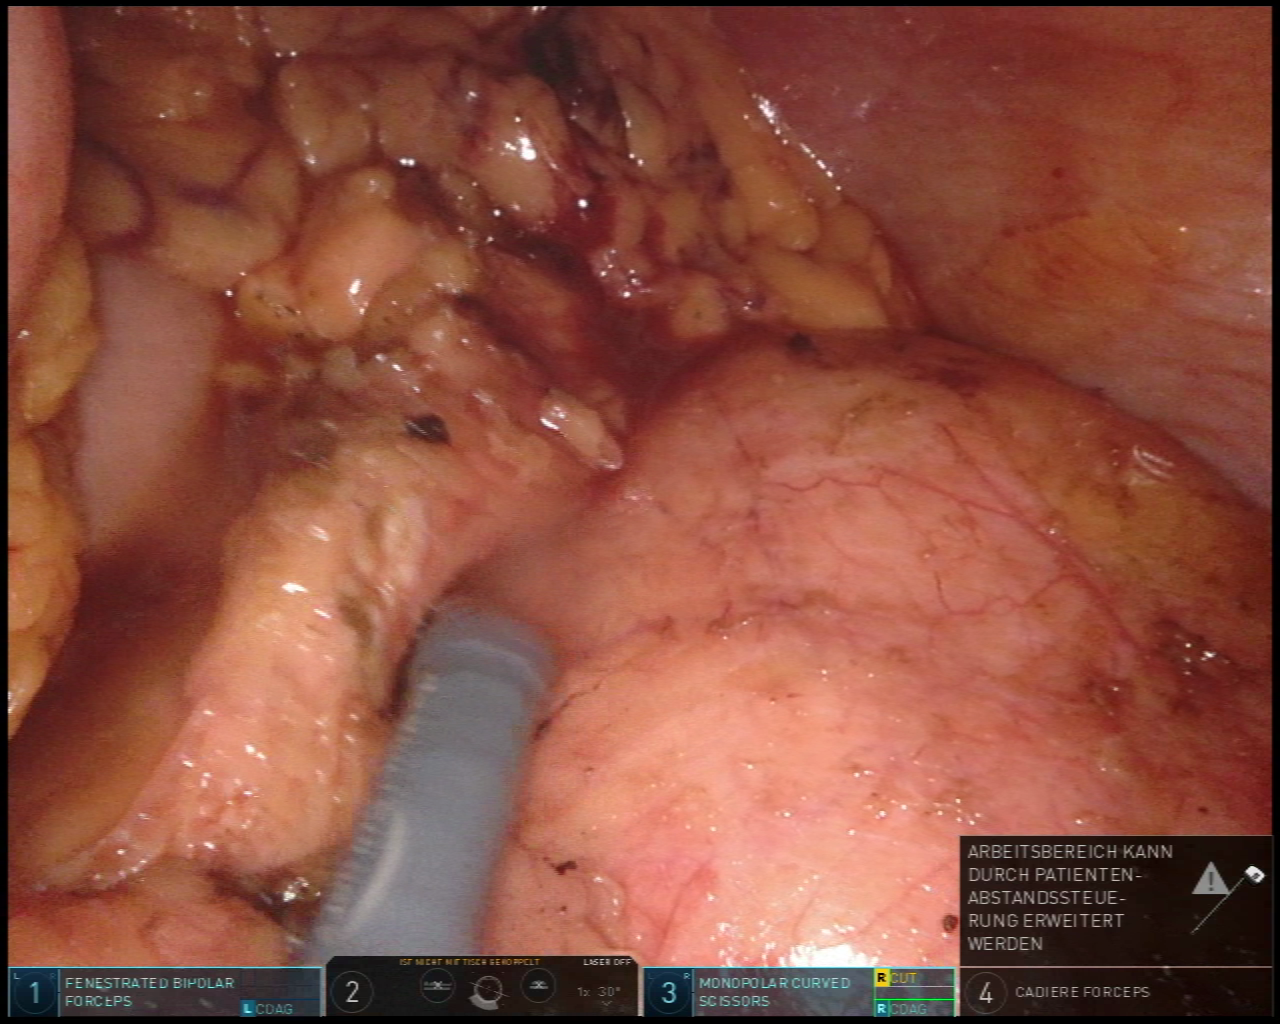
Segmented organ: stomach
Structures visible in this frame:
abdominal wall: yes
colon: yes
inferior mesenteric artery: no
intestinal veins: no
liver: no
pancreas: yes
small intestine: no
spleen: no
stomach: yes
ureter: no
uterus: no
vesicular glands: no